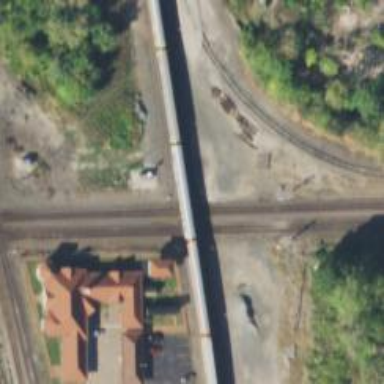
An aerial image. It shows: Railway with two tracks.